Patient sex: F
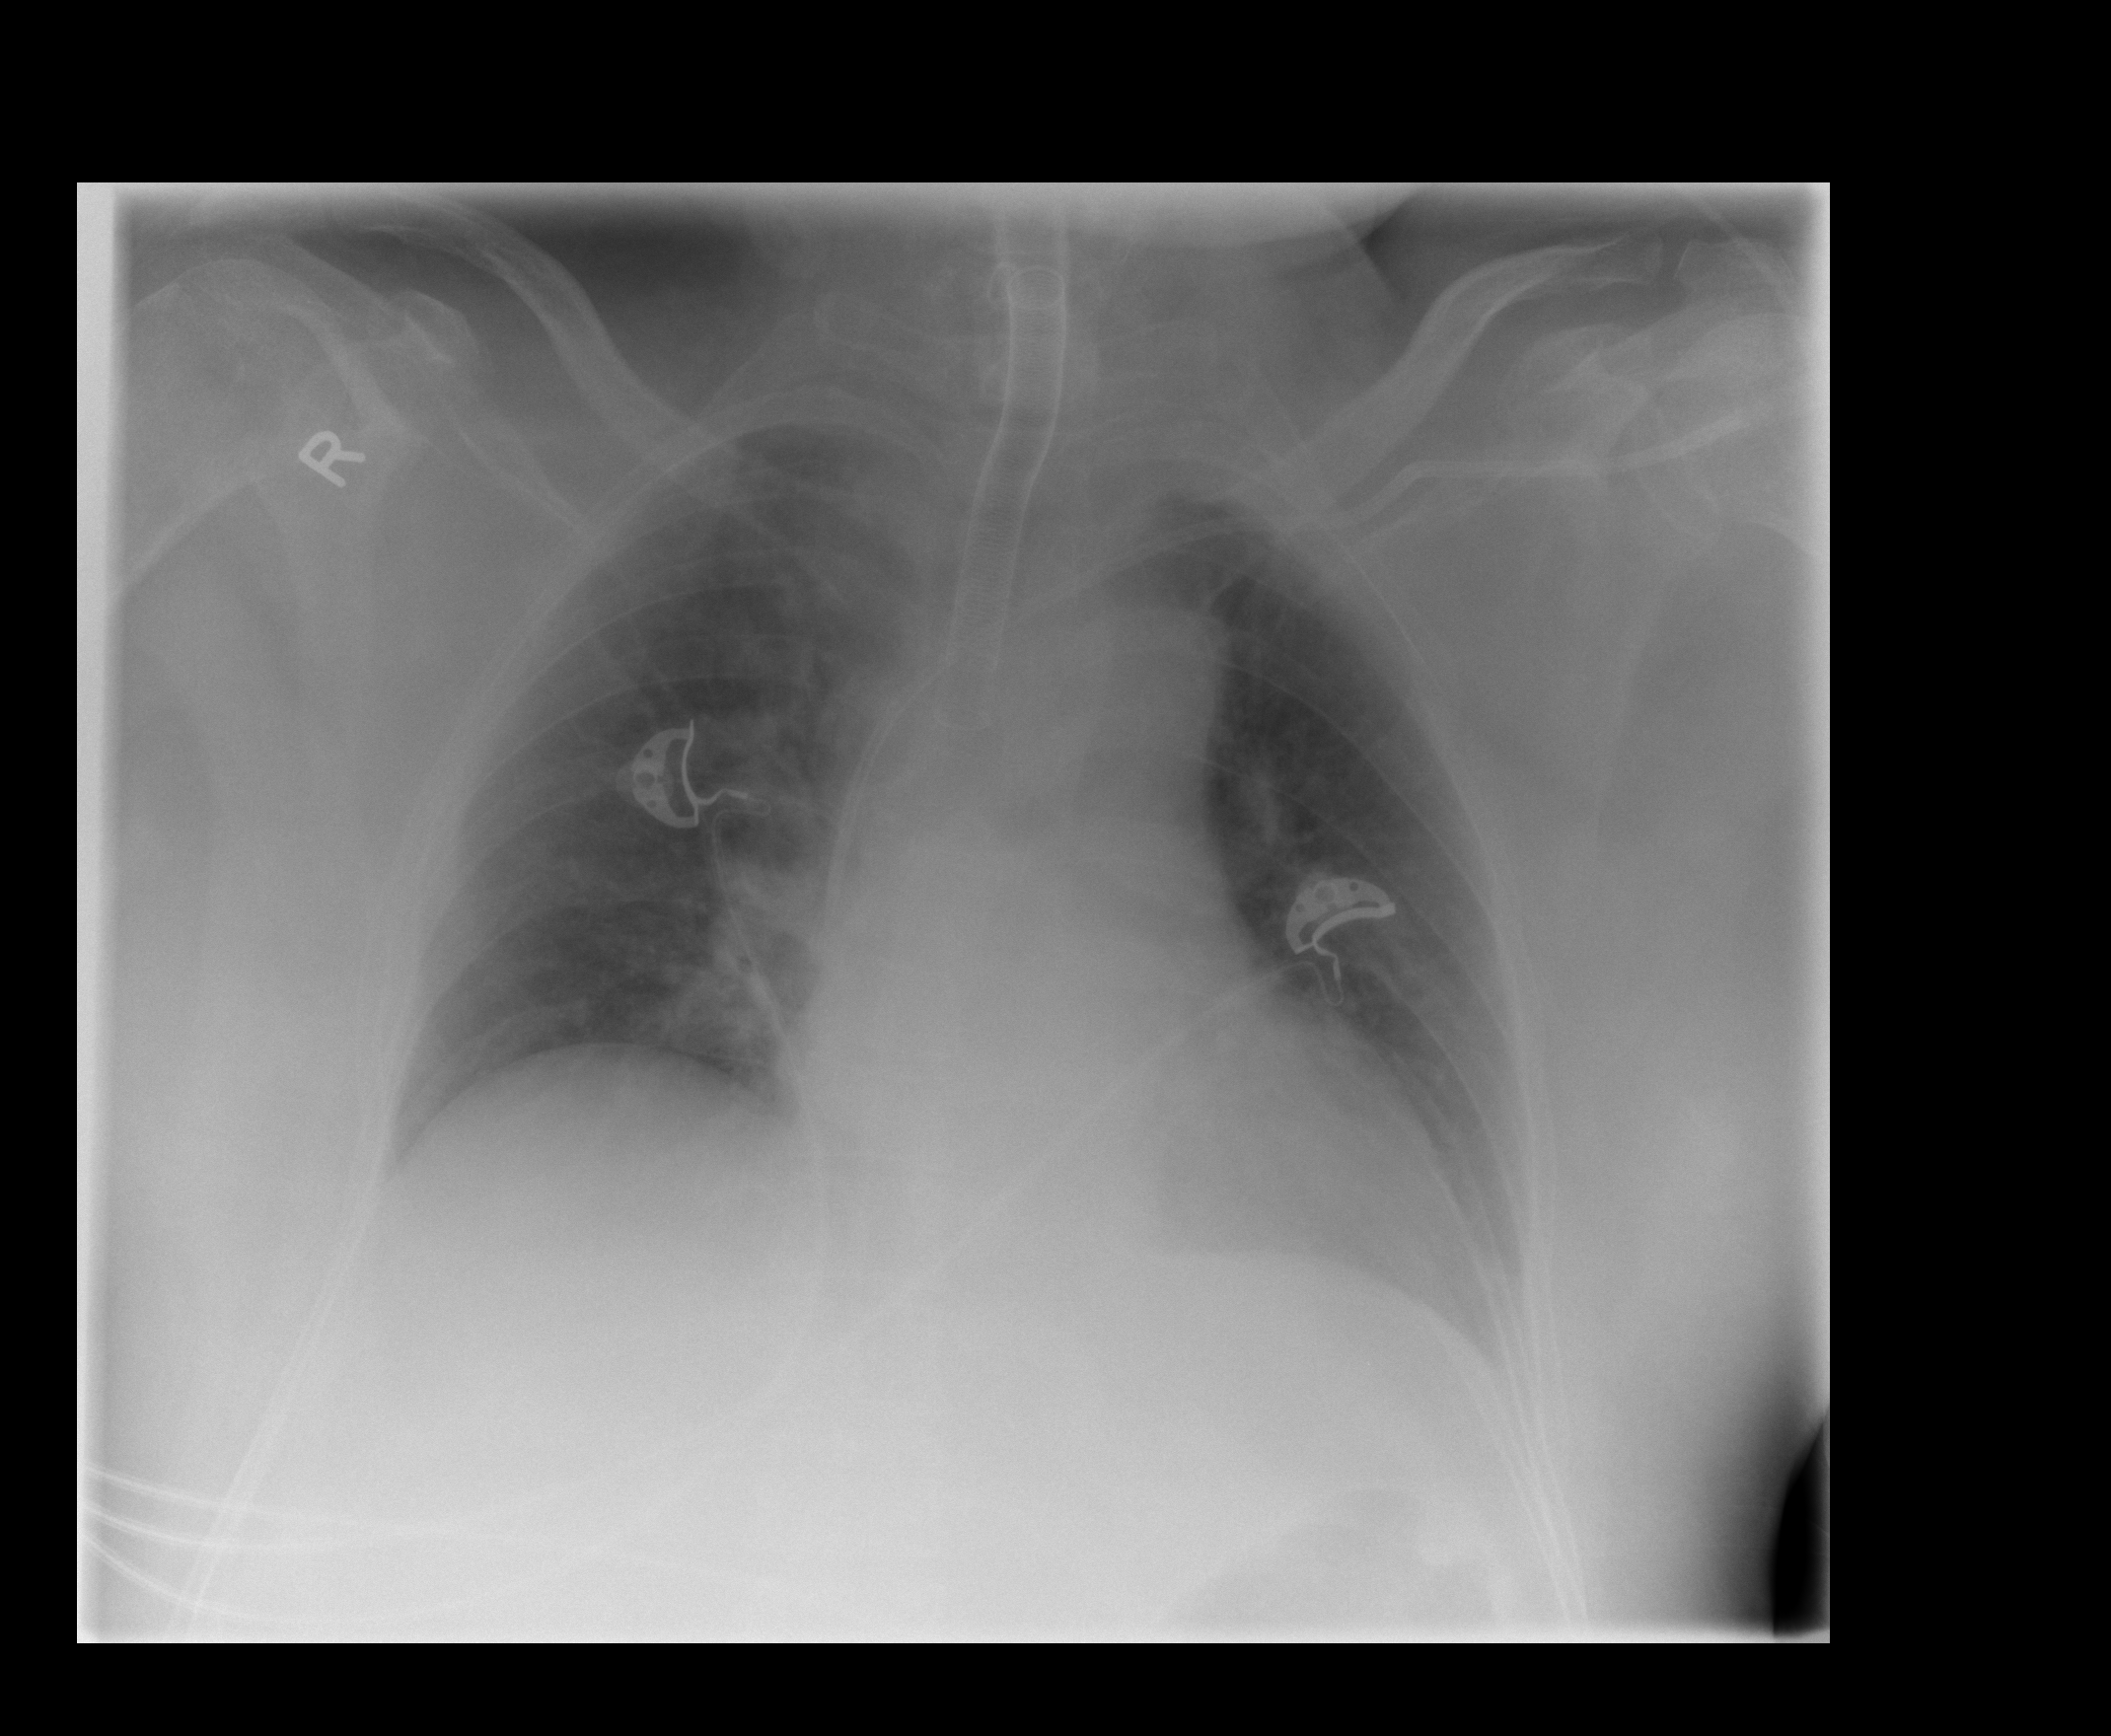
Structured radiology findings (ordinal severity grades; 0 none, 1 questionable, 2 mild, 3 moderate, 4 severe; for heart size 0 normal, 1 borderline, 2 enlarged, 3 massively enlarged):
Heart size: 0
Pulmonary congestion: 0
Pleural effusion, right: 0
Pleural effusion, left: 0
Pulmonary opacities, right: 1
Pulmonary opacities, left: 0
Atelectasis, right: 0
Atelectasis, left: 0